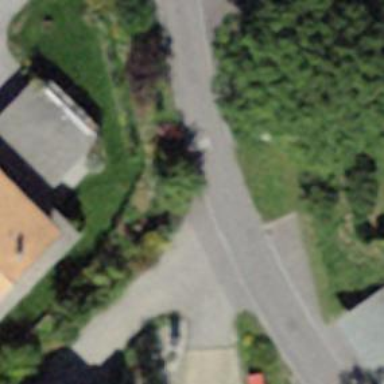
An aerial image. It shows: Well-maintained asphalt residential road with high-grade tracktype.